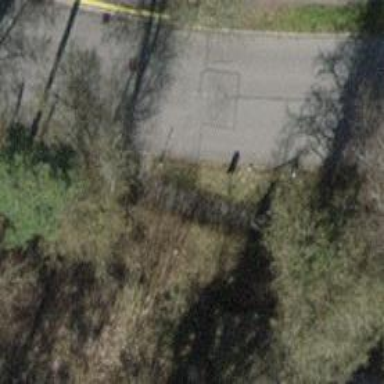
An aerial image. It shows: Bollard.